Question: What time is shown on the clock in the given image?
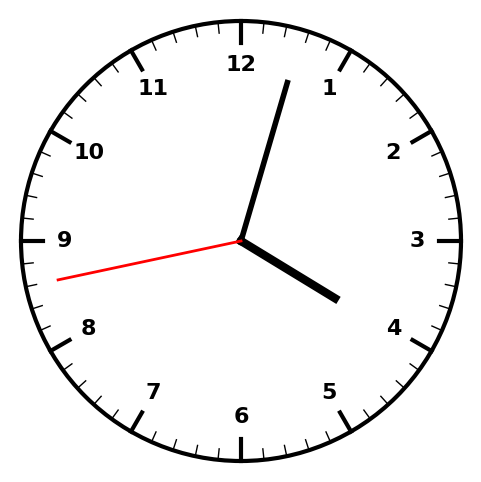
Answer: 04:02:43